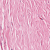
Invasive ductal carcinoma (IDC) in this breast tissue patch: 0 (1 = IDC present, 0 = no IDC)